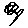
Label: flower